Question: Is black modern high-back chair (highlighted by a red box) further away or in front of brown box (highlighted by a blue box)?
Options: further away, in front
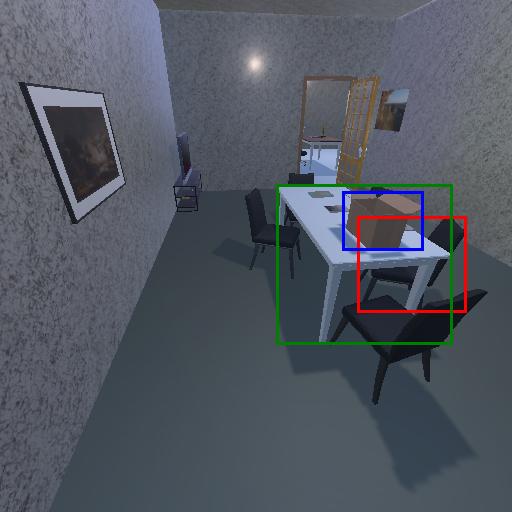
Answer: further away